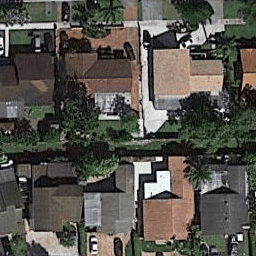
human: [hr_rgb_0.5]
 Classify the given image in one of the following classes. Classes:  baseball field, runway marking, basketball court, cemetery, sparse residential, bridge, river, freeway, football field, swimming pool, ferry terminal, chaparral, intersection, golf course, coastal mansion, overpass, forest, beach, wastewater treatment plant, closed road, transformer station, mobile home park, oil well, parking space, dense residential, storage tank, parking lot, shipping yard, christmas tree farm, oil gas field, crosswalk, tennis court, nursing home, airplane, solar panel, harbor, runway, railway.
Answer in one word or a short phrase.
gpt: dense residential